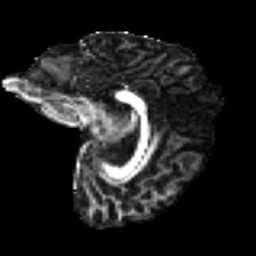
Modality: FA
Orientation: sagittal
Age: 31
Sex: female
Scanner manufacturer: ge
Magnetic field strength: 3 T
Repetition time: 7.8 s
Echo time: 0.0606 s